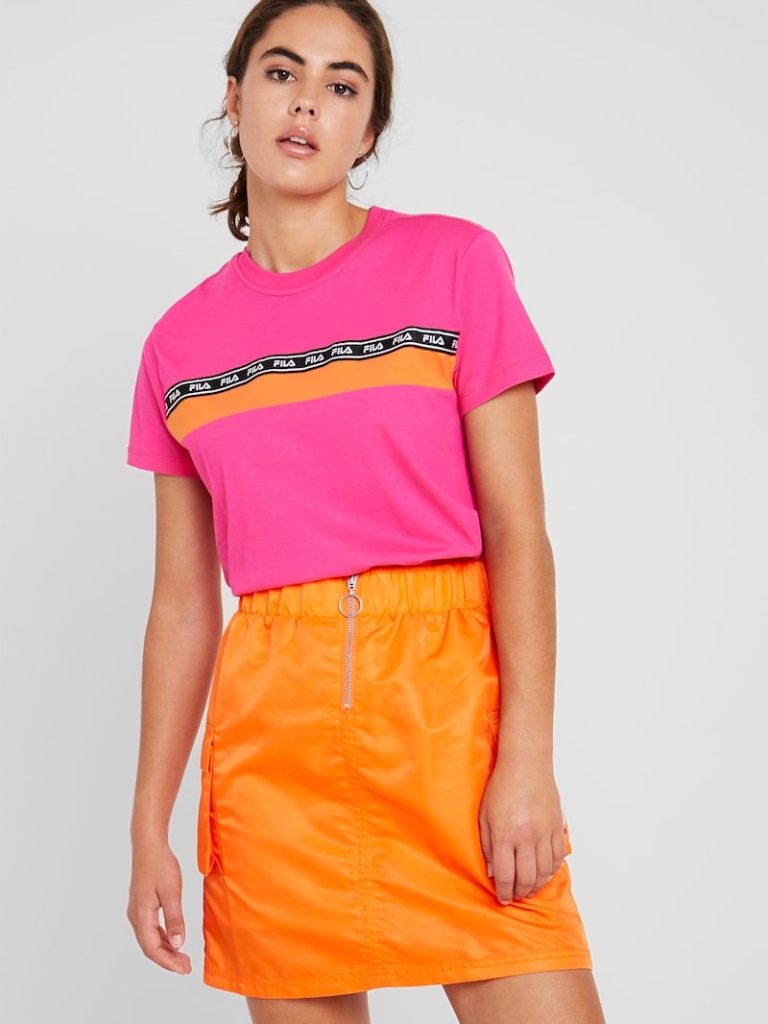
cotton relaxed short sleeve hip length Fully Tucked in crew t-shirt